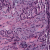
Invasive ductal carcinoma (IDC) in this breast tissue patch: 1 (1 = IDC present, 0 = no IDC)